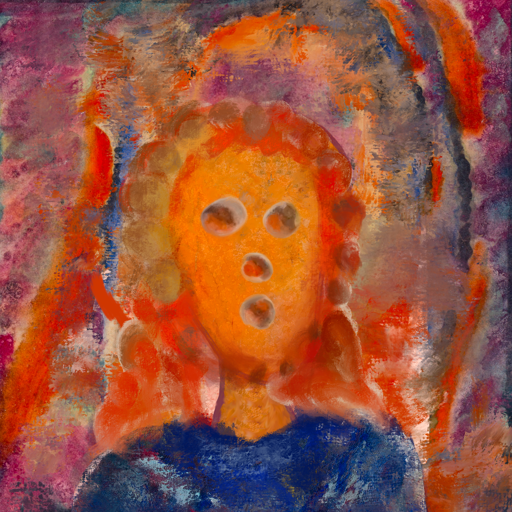
Background: Experience, Head And Neck Front: Hypocrite, Face Front: Rupkatha, Bust: Irani, Hair Front: Rupkatha, Head Accessory: Blank, Second Necklace: Blank, Necklace: Blank, Baby: Blank